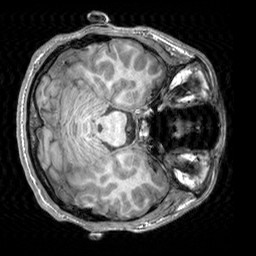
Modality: T1w
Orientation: axial
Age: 23
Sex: male
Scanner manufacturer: siemens
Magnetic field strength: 3 T
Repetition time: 2.3 s
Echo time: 0.00303 s